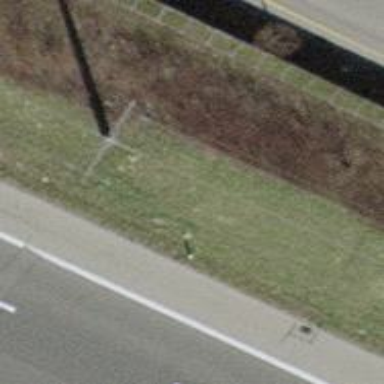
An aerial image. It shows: Concrete power pole.